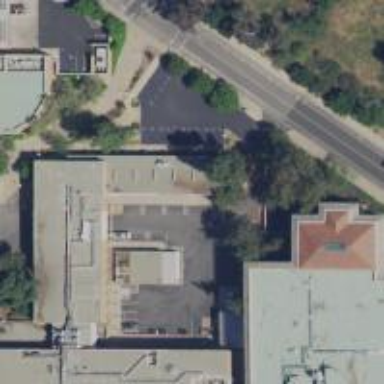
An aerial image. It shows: University building.